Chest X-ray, PA view. Patient: 44 years old, sex M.
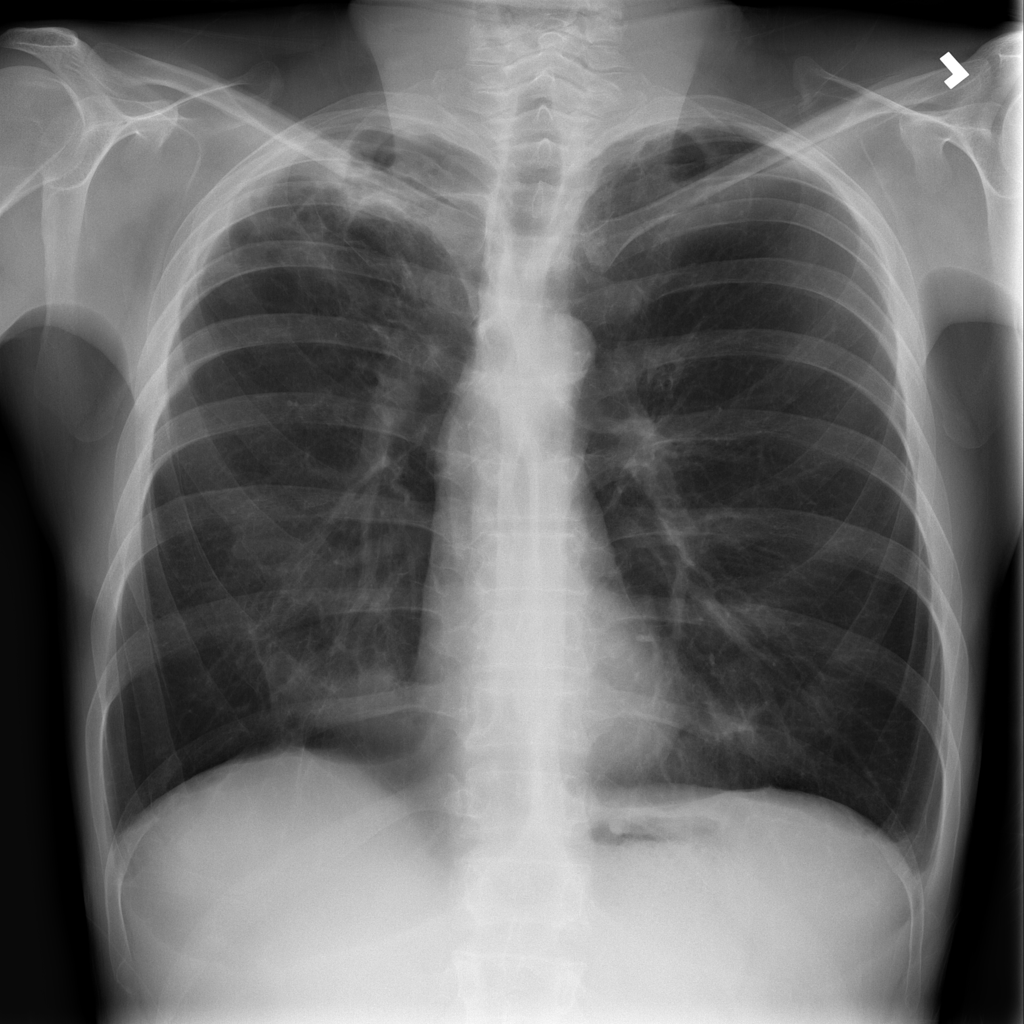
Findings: No Finding